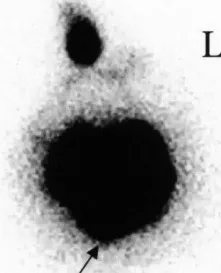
Lymphoscintigraphic scan showing uptake in primary tumor with sentinel node in axilla and in left supra clavicular area.
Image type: radiology (scintigraphy)